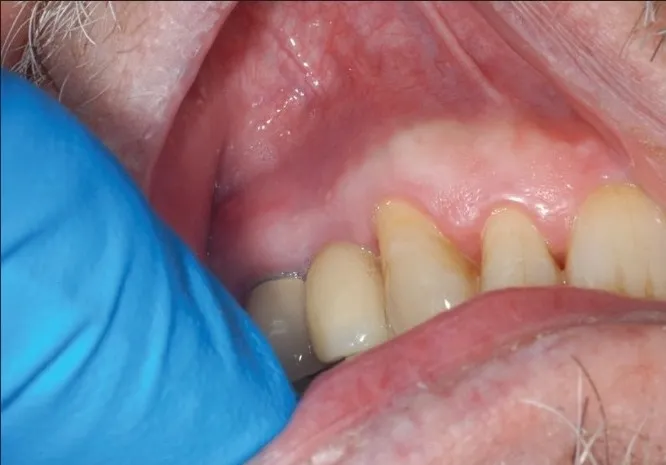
Postoperative healing after 4 weeks.
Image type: medical_photograph (oral_photograph)